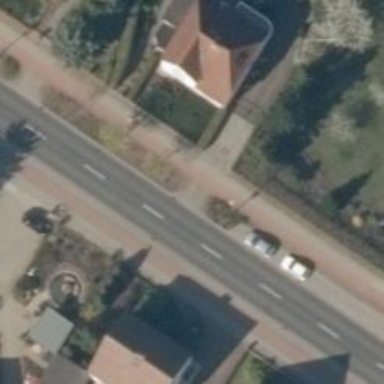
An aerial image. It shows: Tertiary road with asphalt surface and cycle track.